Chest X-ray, PA view. Patient: 64 years old, sex M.
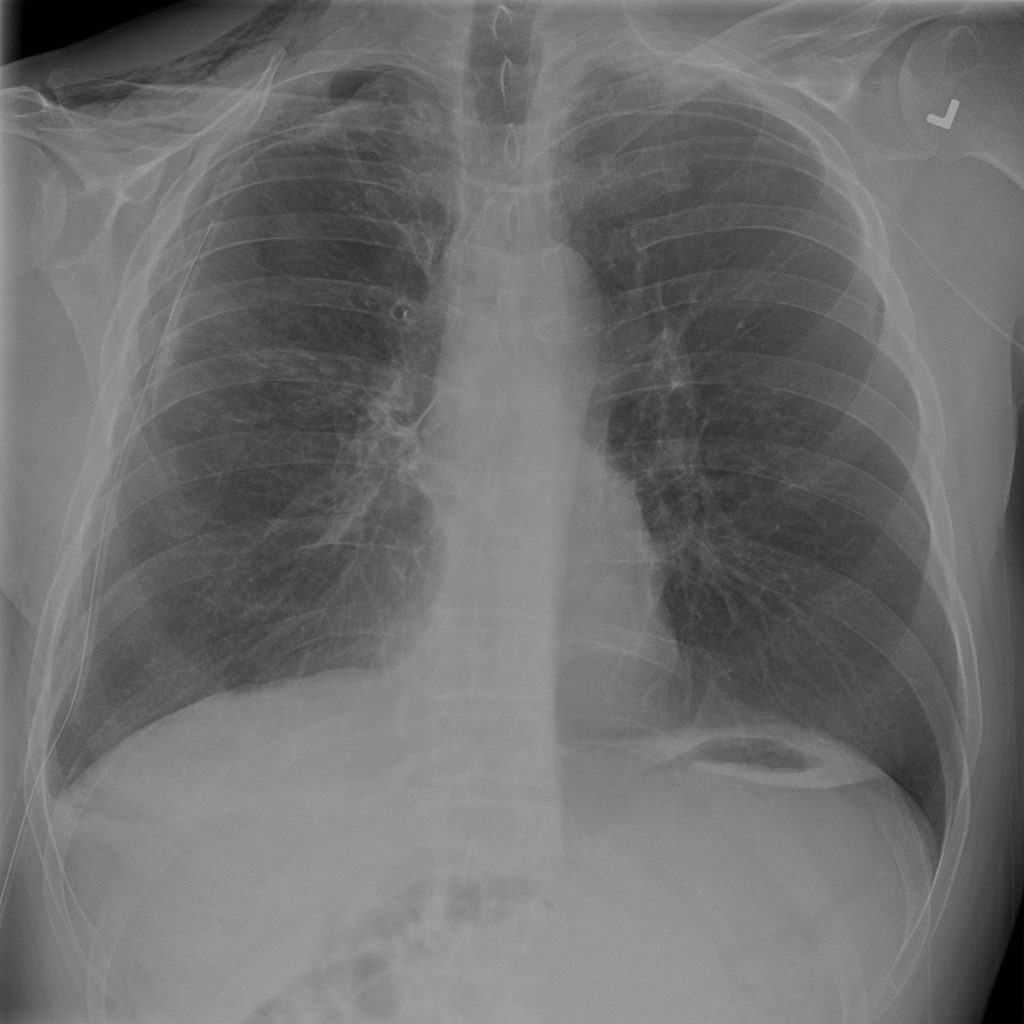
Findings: Emphysema, Pneumothorax